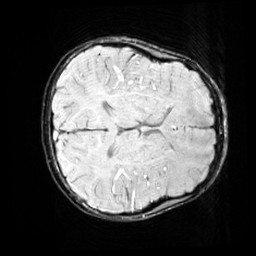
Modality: SWI
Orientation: axial
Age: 10
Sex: female
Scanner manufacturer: siemens
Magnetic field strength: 3 T
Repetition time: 0.027 s
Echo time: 0.02 s